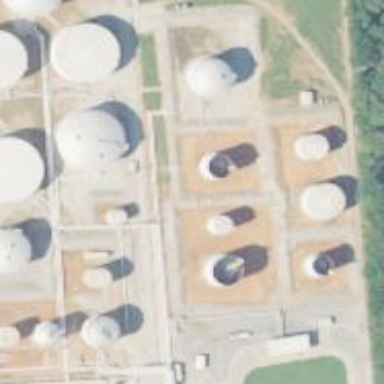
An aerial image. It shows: Industrial area designated as petroleum terminal.